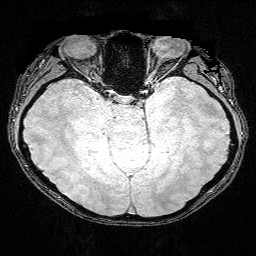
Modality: FLASH
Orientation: coronal
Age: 26
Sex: female